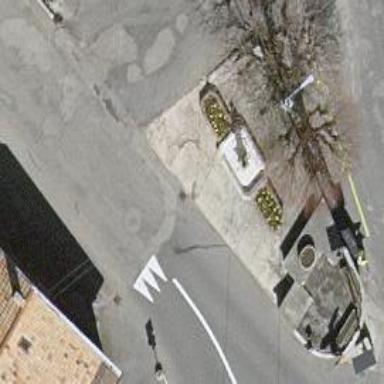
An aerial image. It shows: Beautiful fountain.